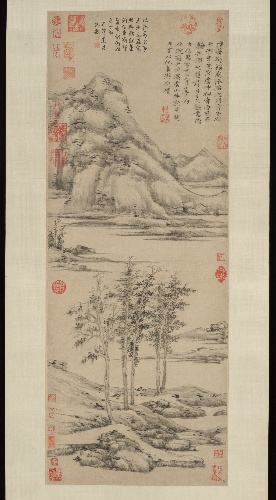
Title: 元  倪瓚  虞山林壑圖  軸|Woods and Valleys of Mount Yu
Artist: Ni Zan
Artist bio: Chinese, 1306–1374
Date: dated 1372
Object type: Hanging scroll
Classification: Paintings
Medium: Hanging scroll; ink on paper
Culture: China
Period: Yuan dynasty (1271–1368)
Dimensions: Image: 37 1/4 x 14 1/8 in. (94.6 x 35.9 cm)
Overall with mounting: 82 x 20 5/8 in. (208.3 x 52.4 cm)
Overall with knobs: 82 x 24 5/8 in. (208.3 x 62.5 cm)
Department: Asian Art
Credit line: Ex coll.: C. C. Wang Family, Gift of The Dillon Fund, 1973
Accession year: 1973
Repository: Metropolitan Museum of Art, New York, NY
Tags: Mountains|Landscapes